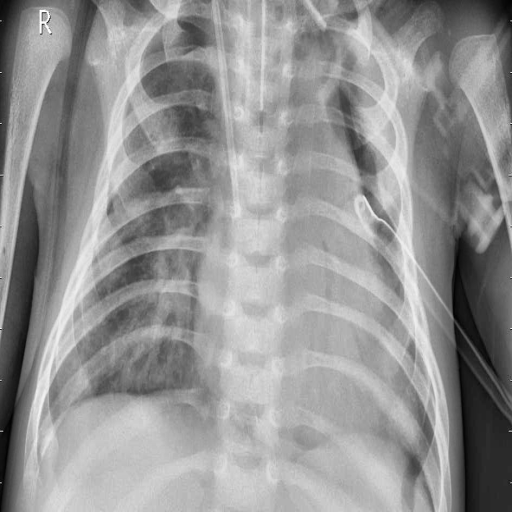
Finding: PNEUMONIA